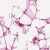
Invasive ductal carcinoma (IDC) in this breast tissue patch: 0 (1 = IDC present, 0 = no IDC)